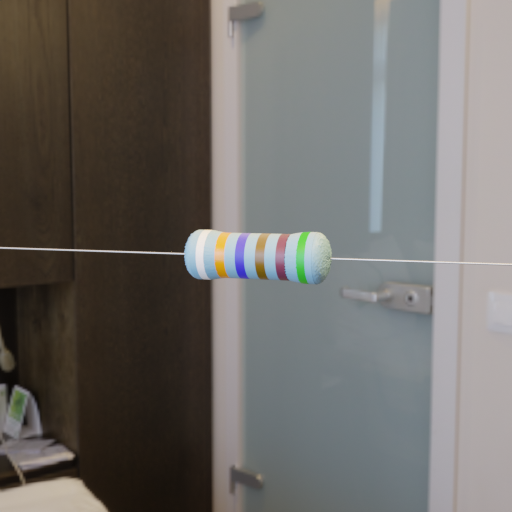
Resistor colour bands (in order): white, orange, blue, brown, brown, green